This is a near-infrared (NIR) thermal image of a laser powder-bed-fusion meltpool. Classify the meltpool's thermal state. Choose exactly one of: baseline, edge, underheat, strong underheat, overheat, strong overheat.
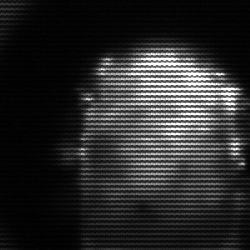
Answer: baseline